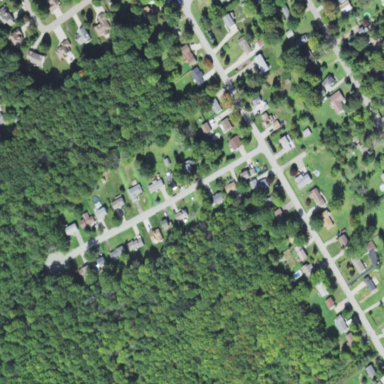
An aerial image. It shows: Neighborhood.